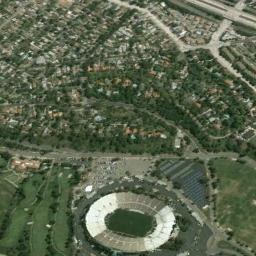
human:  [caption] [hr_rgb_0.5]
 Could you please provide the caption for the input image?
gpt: There are lots of trees around the stadium .

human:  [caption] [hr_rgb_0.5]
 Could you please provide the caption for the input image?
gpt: The circular stadium was built in the middle of a large lawn .

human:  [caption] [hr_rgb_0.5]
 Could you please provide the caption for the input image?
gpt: The stadium looks like a fan, With a blue roof on each side .

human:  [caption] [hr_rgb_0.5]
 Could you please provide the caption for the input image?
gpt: The stadium is on the grass next to some trees .

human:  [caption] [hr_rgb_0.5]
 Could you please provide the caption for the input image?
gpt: There are many green trees and buildings near the stadium .